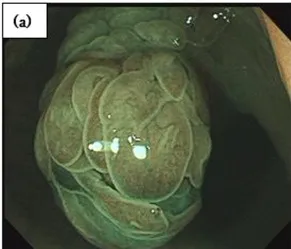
Narrow-band imaging (NBI) and crystal violet staining revealing features of traditional serrated adenoma (TSA) and superficially serrated adenoma (SuSA). (a) NBI magnification reveals conspicuous blood vessels in the pinecone structure of the TSA.
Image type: endoscopy (gi_endoscopy)